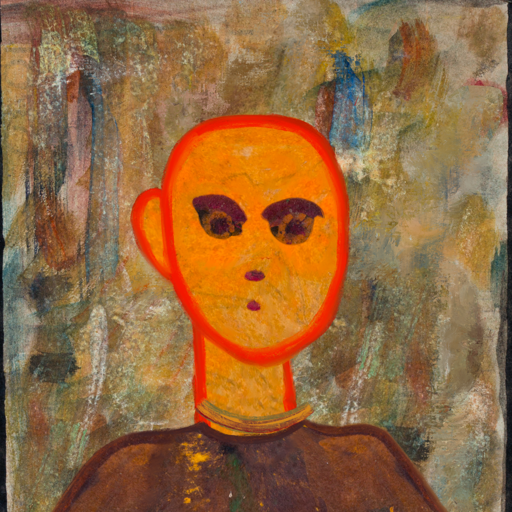
Background: Pipe, Head And Neck Front: Sisters, Face Front: Doll, Bust: Comrade, Hair Front: Blank, Head Accessory: Blank, Second Necklace: Blank, Necklace: Mother_And_Son_Son, Baby: Blank